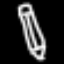
Label: pencil